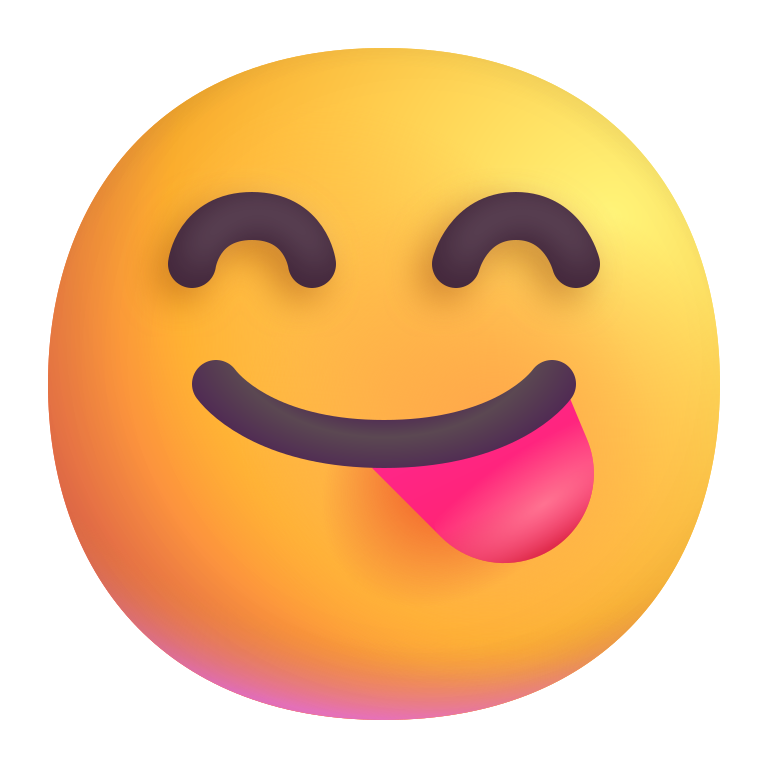
face savoring food color